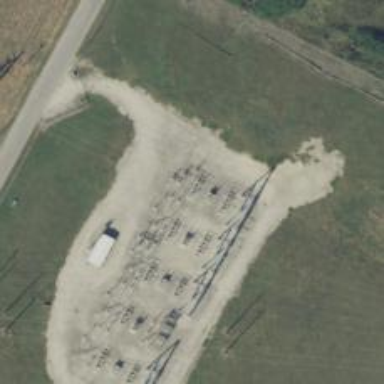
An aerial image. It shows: Switch for power supply.